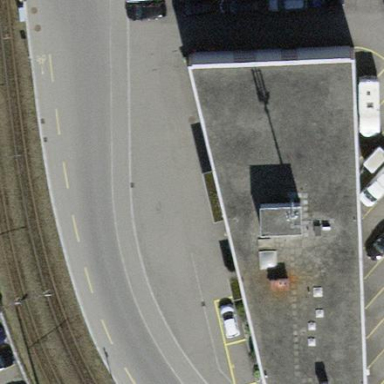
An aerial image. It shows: Building with flat roof.